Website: home-depot
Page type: account-selection
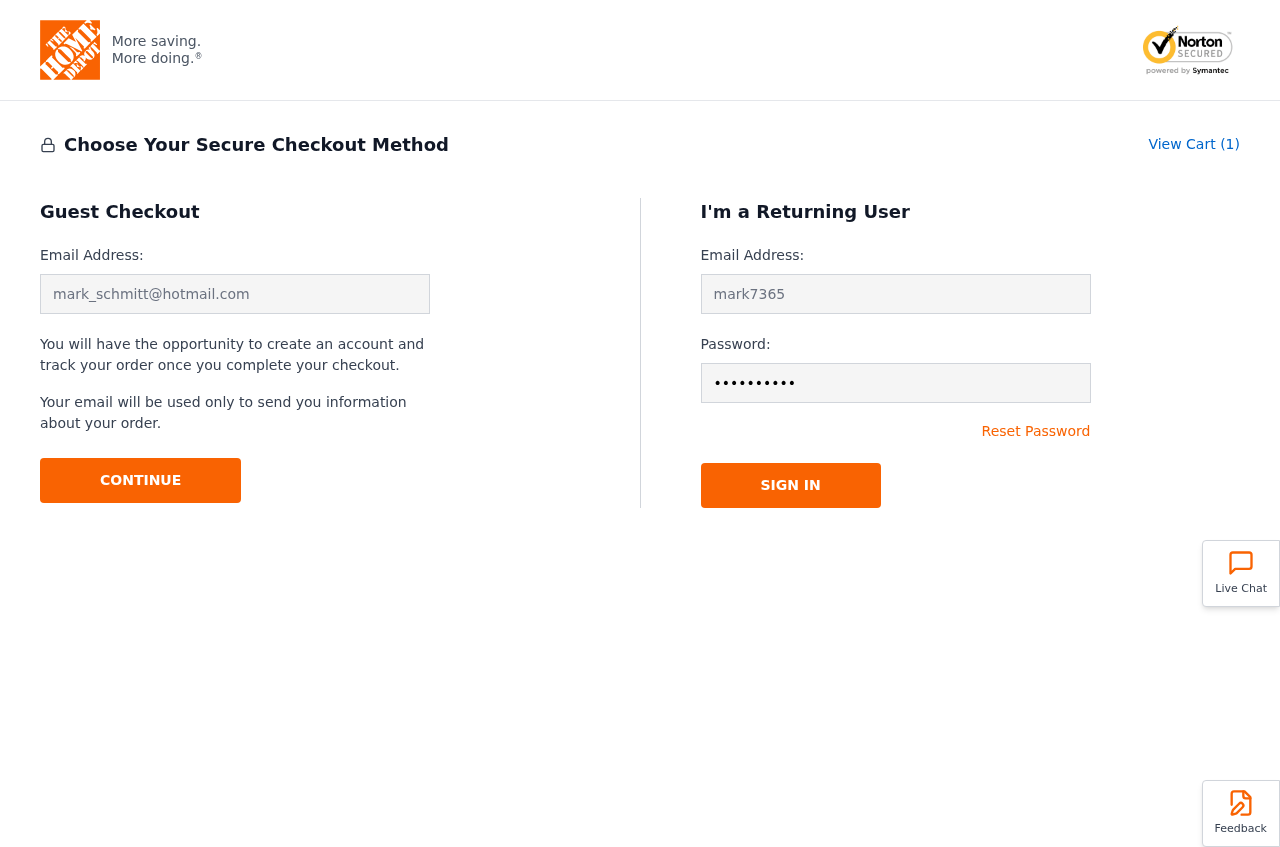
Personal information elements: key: PII_EMAIL
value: mark_schmitt@hotmail.com
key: PII_LOGIN_USERNAME
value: mark7365
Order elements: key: ORDER_NUM_ITEMS
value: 1